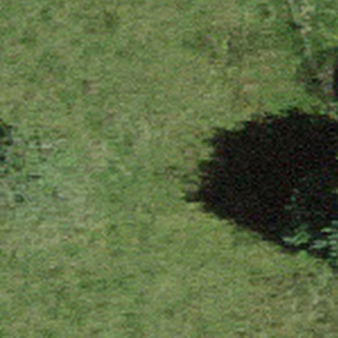
Label: other